Question:
This is the example i am talking about, how can you do this?
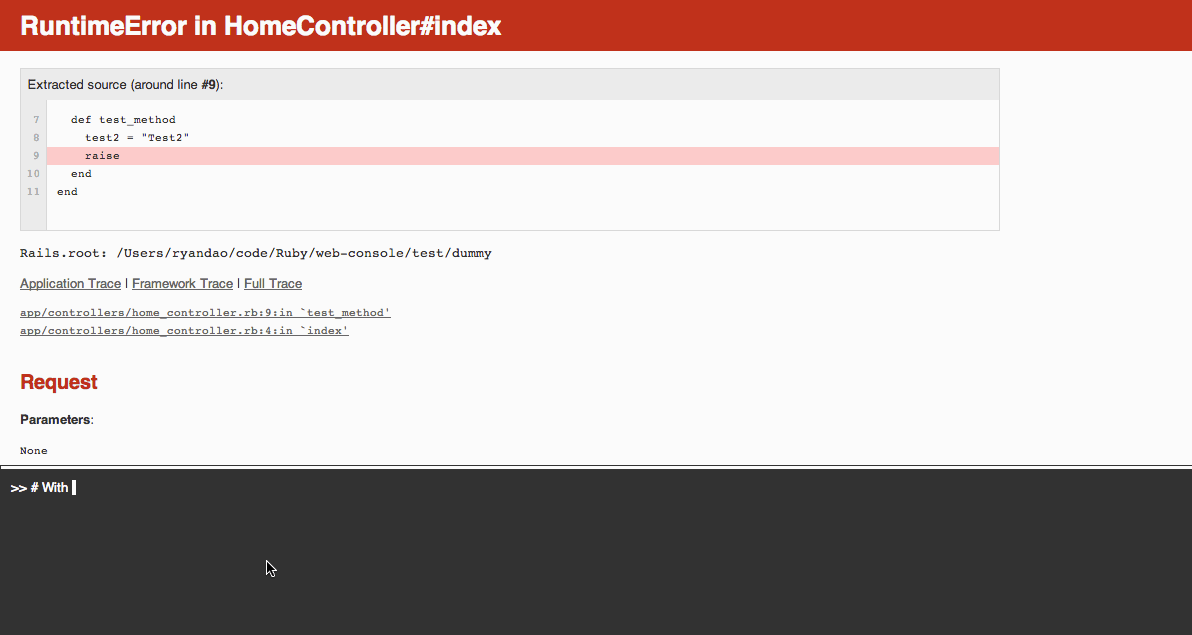
Answer: I usually, on Mac, do this task with <URL>. It also runs on Windows.
> LICEcap can capture an area of your desktop and save it directly to .GIF (for viewing in web browsers, etc).
GUI is simple but effective, and it's really easy to select just the area you want to capture.